Question: I have already started using my friend's jquery slider on my wordpress project. But I want slider items to update on mouseover when I hover on slider items number.

Here is the ;
'''
<div class="PozManset">
<div><a href="#"><img src="assets/demo/xfactor.jpg" class="manset_f" /><span class="manset_h">Haber - Yazi Basligi 1</span> </a></div>
<div><a href="#"><img src="assets/demo/xfactor.jpg" class="manset_f" /><span class="manset_h">Haber - Yazi Basligi 1</span> </a></div>
<div><a href="#"><img src="assets/demo/xfactor.jpg" class="manset_f" /><span class="manset_h">Haber - Yazi Basligi 1</span> </a></div>
<div><a href="#"><img src="assets/demo/xfactor.jpg" class="manset_f" /><span class="manset_h">Haber - Yazi Basligi 1</span> </a></div>
<div><a href="#"><img src="assets/demo/xfactor.jpg" class="manset_f" /><span class="manset_h">Haber - Yazi Basligi 1</span> </a></div>
<div><a href="#"><img src="assets/demo/xfactor.jpg" class="manset_f" /><span class="manset_h">Haber - Yazi Basligi 1</span> </a></div>
<div><a href="#"><img src="assets/demo/xfactor.jpg" class="manset_f" /><span class="manset_h">Haber - Yazi Basligi 1</span> </a></div>
<div><a href="#"><img src="assets/demo/xfactor.jpg" class="manset_f" /><span class="manset_h">Haber - Yazi Basligi 1</span> </a></div>
<div><a href="#"><img src="assets/demo/xfactor.jpg" class="manset_f" /><span class="manset_h">Haber - Yazi Basligi 1</span> </a></div>
<div><a href="#"><img src="assets/demo/xfactor.jpg" class="manset_f" /><span class="manset_h">Haber - Yazi Basligi 1</span> </a></div>
<div><a href="#"><img src="assets/demo/xfactor.jpg" class="manset_f" /><span class="manset_h">Haber - Yazi Basligi 1</span> </a></div>
<div><a href="#"><img src="assets/demo/xfactor.jpg" class="manset_f" /><span class="manset_h">Haber - Yazi Basligi 1</span> </a></div>
<div><a href="#"><img src="assets/demo/xfactor.jpg" class="manset_f" /><span class="manset_h">Haber - Yazi Basligi 1</span> </a></div>
<div><a href="#"><img src="assets/demo/xfactor.jpg" class="manset_f" /><span class="manset_h">Haber - Yazi Basligi 1</span> </a></div>
<div><a href="#"><img src="assets/demo/xfactor.jpg" class="manset_f" /><span class="manset_h">Haber - Yazi Basligi 1</span> </a></div>
<div><a href="#"><img src="assets/demo/xfactor.jpg" class="manset_f" /><span class="manset_h">Haber - Yazi Basligi 1</span> </a></div>
<div><a href="#"><img src="assets/demo/xfactor.jpg" class="manset_f" /><span class="manset_h">Haber - Yazi Basligi 1</span> </a></div>
<div><a href="#"><img src="assets/demo/xfactor.jpg" class="manset_f" /><span class="manset_h">Haber - Yazi Basligi 1</span> </a></div>
<div><a href="#"><img src="assets/demo/xfactor.jpg" class="manset_f" /><span class="manset_h">Haber - Yazi Basligi 1</span> </a></div>
<div><a href="#"><img src="assets/demo/xfactor.jpg" class="manset_f" /><span class="manset_h">Haber - Yazi Basligi 1</span> </a></div>
<div><a href="#"><img src="assets/demo/xfactor.jpg" class="manset_f" /><span class="manset_h">Haber - Yazi Basligi 1</span> </a></div>
<div><a href="#"><img src="assets/demo/xfactor.jpg" class="manset_f" /><span class="manset_h">Haber - Yazi Basligi 1</span> </a></div>
</div>
<div style="margin:3px 0px 0px 0px"><span id="sayfa_no"></span></div>
<div style="float:left;width:101px;background:#8169A7;margin-left:1px;height:24px;color:#fff;line-height:20px;">Butun mansetler</div>
'''
Here is the ;
'''
.PozHeadline {float:left;width:630px;height:340px;margin:20px 10px 5px 10px;}
.PozManset {cursor:pointer;width:630px; height:300px;display:none;background:#fff;}
.PozManset div{ width:630px; height:300px;overflow:hidden;}
.PozManset div img {float:left;width:630px;padding:0px;border:0px;}
.sayfa{float:left;padding:2px 0;margin:0 2px 0 0;color:#fff;cursor:pointer;font-family:calibri;font-size:14px;border:solid 1px #8169A7; width:20px;height:18px;line-height:20px; text-align:center;}
.manset_f{float:left;border:0;}
.manset_h{float:left;text-align:left;padding:0px 0px 0px 10px;background-color:#F669B0;color:#fff;width:620px;margin:-100px 0px 5px 0px;height:40px;line-height:40px;font-size:20px;color:#fff;font-weight:bold;}
.PozManset a{text-decoration:none;cursor:pointer;}
'''
Here is the ;
'''
var aktif = 1; var timer; var adet;
$(document).ready(function(){
$(".PozManset").show();
$(".PozManset div").hide();
$(".PozManset div:first").show();
adet = $(".PozManset div").length;
sayfalar();
renk(1);
timer = setInterval(degistir,5000);
});
function degistir()
{
$(".PozManset div:nth-child("+aktif+")").slideUp(100);
aktif = (aktif + 1) % adet;
if(aktif == 0) aktif = adet;
$(".PozManset div:nth-child("+aktif+")").slideDown(200);
renk(aktif);
}
function tikla(deger)
{
renk(deger);
$(".PozManset div:nth-child("+aktif+")").slideUp(100);
aktif = deger;
$(".PozManset div:nth-child("+aktif+")").slideDown(200);
clearInterval(timer);
timer = setInterval(degistir,5000);
}
function renk(deger)
{
$("#sayfa_no span").css("background-color","#8169A7")
$("#sayfa_no span:nth-child("+deger+")").css("background-color","#F776B6");
}
function sayfalar()
{
var sayfa_no = "";
for(var i = 1; i <= adet; i++)
{
sayfa_no += "<span class='sayfa' onclick=tikla("+i+")>"+i+"</span>"
}
$("#sayfa_no").html(sayfa_no);
}
'''
Right now, when you click on numbers you can see, the slider items are changing. I want to change this, instead of when I use mouse cursor on particular number.
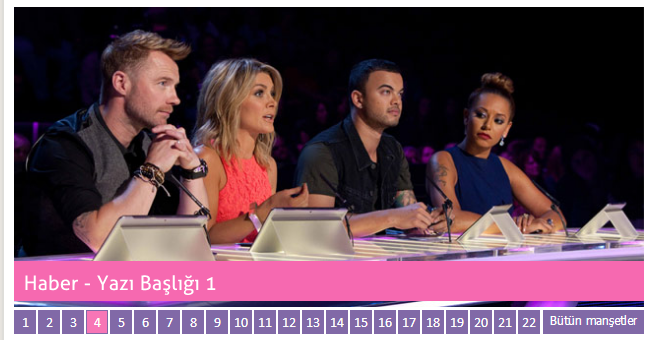
Answer: instead of this..
'''
sayfa_no += "<span class='sayfa' onclick=tikla("+i+")>"+i+"</span>"
'''
use this....
'''
sayfa_no += "<span class='sayfa' onmouseover=tikla("+i+")>"+i+"</span>"
'''